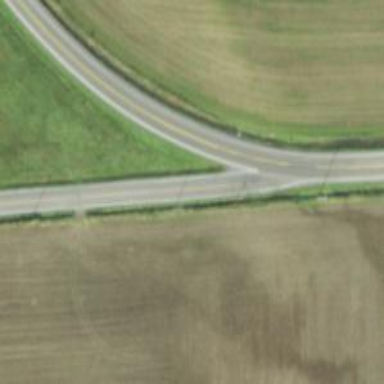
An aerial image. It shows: Road with stop sign.